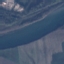
Land use / land cover class: River